Question: I like this site a lot
<URL>
I want to use it to scan my local project
I can't seem to do that

Is there a way to check security headers on local project that not live yet ?
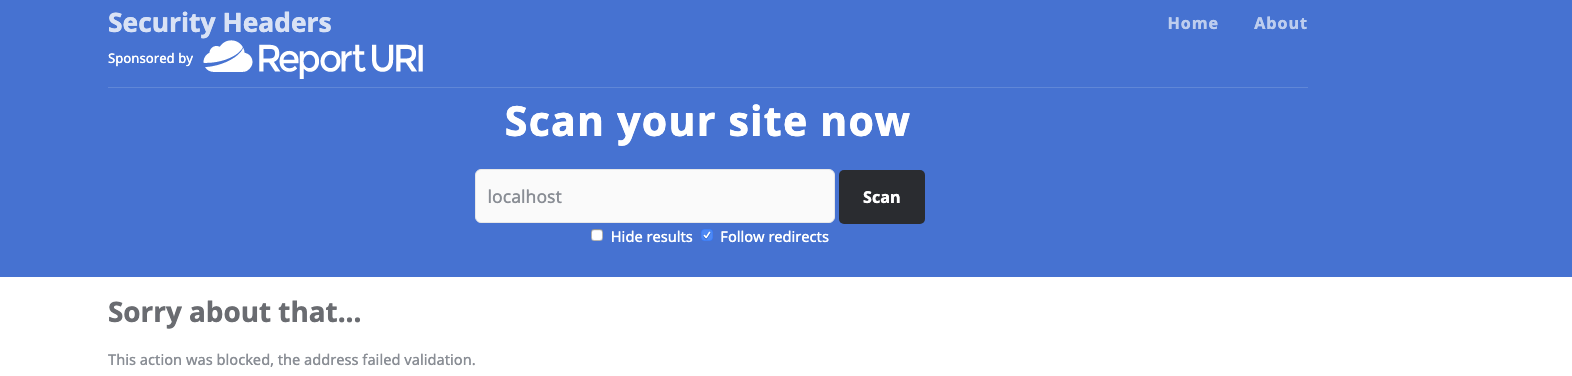
Answer: You can do that with ZAP. The baseline scan (<URL> will do that and more - we use that at Mozilla.